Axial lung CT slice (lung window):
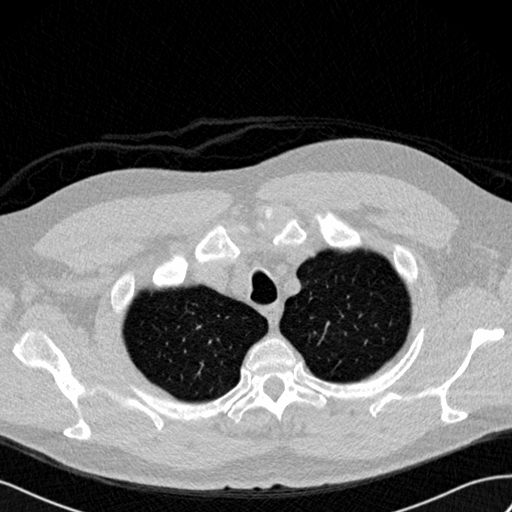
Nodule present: no